Question: I have a ListView that already has a populated first column.
I can easily use :
'''
MylistView.Items.AddRange(new ListViewItem[] { item })
'''
but since I already have the first column populated, I tried using:
'''
MylistView.Items[0].SubItems.AddRange(new ListViewItem[] { item })
'''
but I just get an error:

I can always use the 'string[]' overload, but is there a way to use the 'ListViewItem[]' instead for the Subitems?
Here's my code:
'''
ListViewItem item = new ListViewItem(new string[]
{
exp[listBox1.SelectedIndex].ToString(),
exp2[listBox1.SelectedIndex].ToString()
});
listView2.Items[0].SubItems.AddRange(new ListViewItem[] { item });
'''
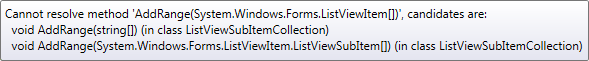
Answer: So why don't you just do:
'''
listView2.Items[0].SubItems
.AddRange(new [] { exp[listBox1.SelectedIndex].ToString(),
exp2[listBox1.SelectedIndex].ToString(),
});
'''
The method expects either an array of 'strings' or 'ListViewSubItems'.